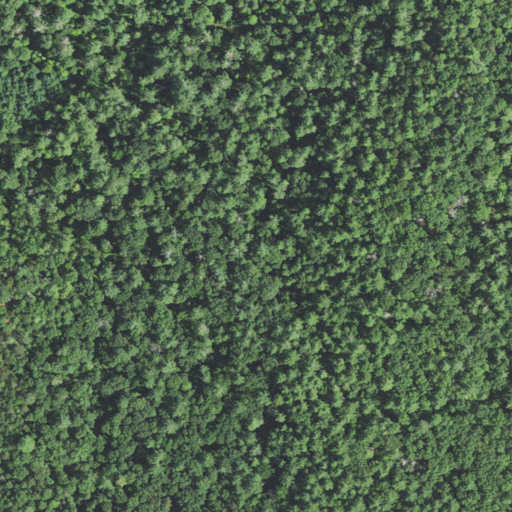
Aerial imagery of valley in Virginia named Right Fork Tims Draft containing evergreen forest, mixed forest, and deciduous forest